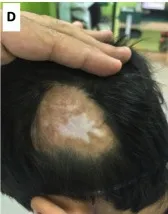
(F) Hand of YA showing no clubbing or acro-necrosis.
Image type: medical_photograph (skin_photograph)